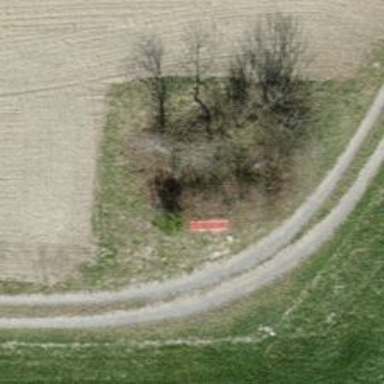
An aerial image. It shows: Red bench.